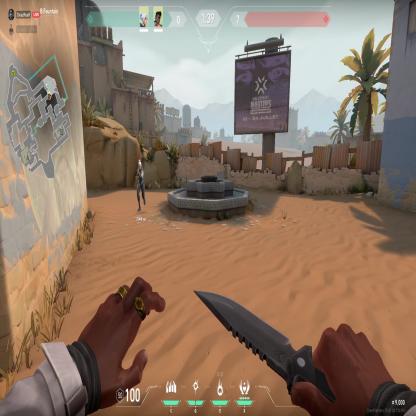
Label: teammate